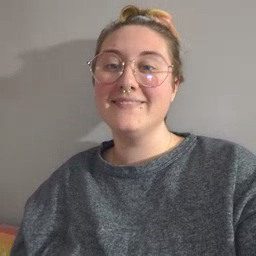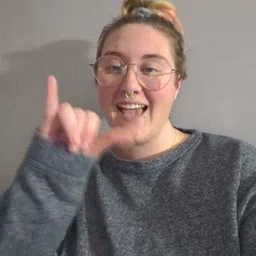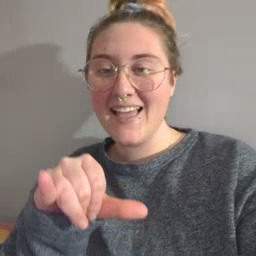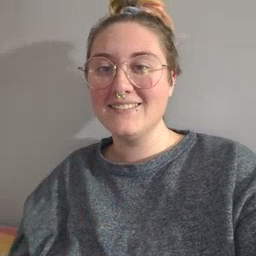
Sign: stay